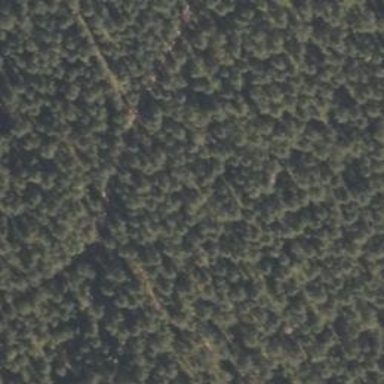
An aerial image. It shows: Nordic skiing track.